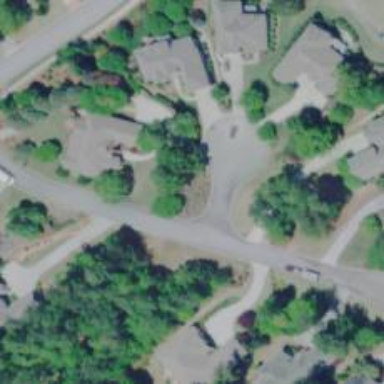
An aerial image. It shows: Turning circle on the road.